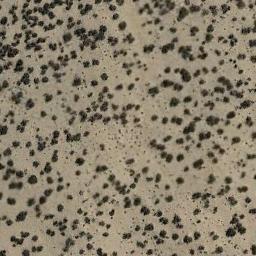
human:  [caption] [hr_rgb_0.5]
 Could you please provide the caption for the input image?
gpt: A lot of small chaparrals grow in the desert .

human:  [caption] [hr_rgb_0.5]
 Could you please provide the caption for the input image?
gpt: There are many bushes make up the chaparral on the desert .

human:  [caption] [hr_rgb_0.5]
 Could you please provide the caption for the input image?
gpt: Chaparral is evenly distributed on the sand .

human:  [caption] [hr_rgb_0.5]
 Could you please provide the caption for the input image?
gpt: Many traces of cars driving in this desert can be seen .

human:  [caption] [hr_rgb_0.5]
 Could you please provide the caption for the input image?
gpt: The chaparral is approximately evenly distributed .